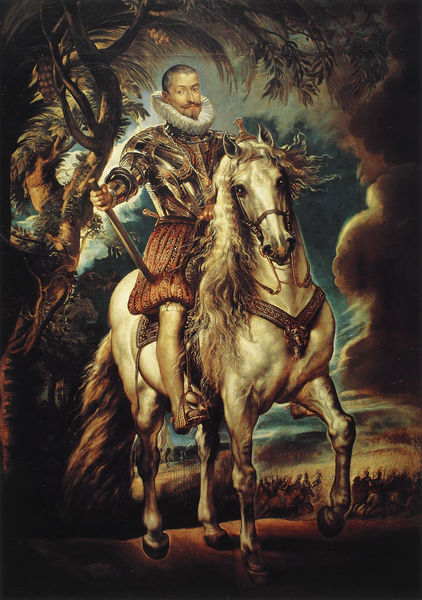
Titel: Reiter - Porträt des Herzogs von Lerma
Künstler: Peter Paul Rubens
Institution: Madrid, Museo del Prado
Schlagwörter: baum, gemälde, himmel, kampf, mann, weiß, wolken, bäume, landschaft, äste, wolke, hochformat, malerei, bart, hose, gesicht, kragen, bildnis, halskrause, herr, portrait, porträt, rauch, locken, wald, pferd, reiter, hufe, mähne, steigbügel, stab, krieg, schlacht, sturm, kaiser, könig, soldaten, palme, schnauzbart, orient, geschirr, schwert, soldat, waffe, hässlich, herrscher, heer, rüstung, schimmel, spitzbart, brustpanzer, ross, feldherr, kröse, entdecker, szepter, ananas, reiterstandbild, regent, mühlradkragen, eroberer, heerpauke, schlachtenbild, schwet, hässlcih